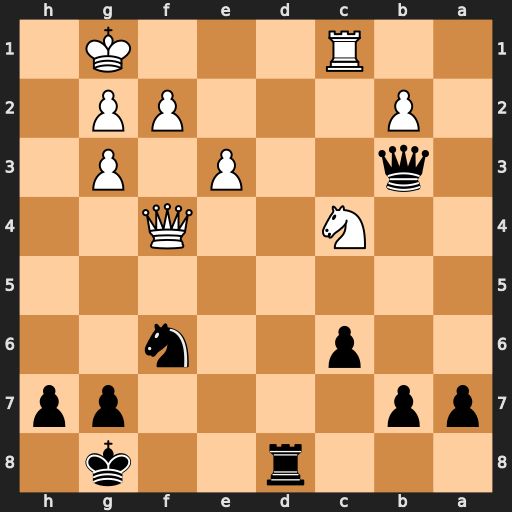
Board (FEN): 3r2k1/pp4pp/2p2n2/8/2N2Q2/1q2P1P1/1P3PP1/2R3K1
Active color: b
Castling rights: -
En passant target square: -
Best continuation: Rd1+ Kh2 Rxc1 Qb8+ Kf7